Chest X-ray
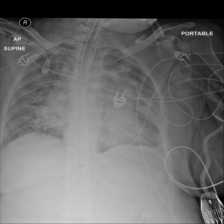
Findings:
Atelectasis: negative
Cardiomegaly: negative
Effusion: negative
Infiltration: positive
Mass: negative
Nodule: negative
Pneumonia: negative
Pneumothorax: negative
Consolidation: negative
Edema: negative
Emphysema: negative
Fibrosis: negative
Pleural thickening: negative
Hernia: negative